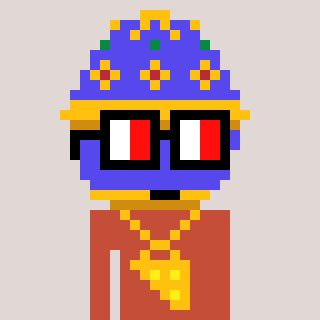
a pixel art character with square glasses with black frames and red eyes, a faberge-shaped head and a rust-colored body on a warm background